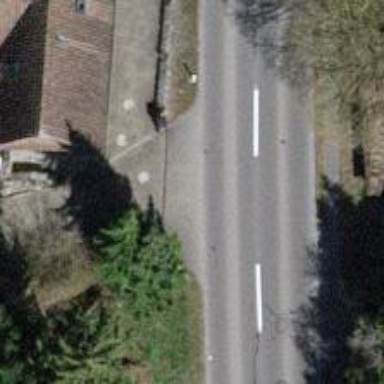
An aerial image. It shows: Secondary road with asphalt surface.